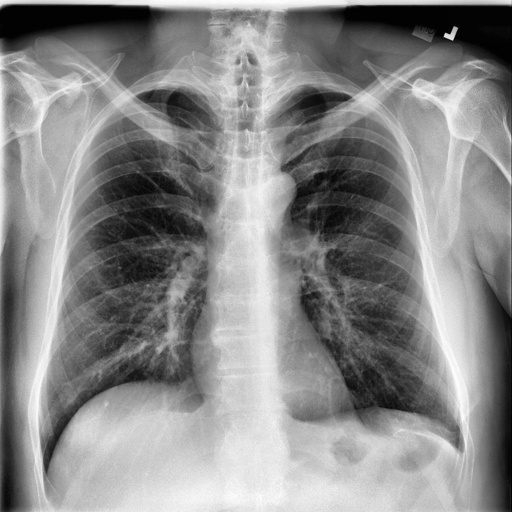
Finding: NORMAL